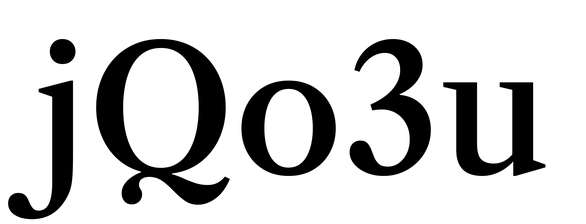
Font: LibreCaslonText_Medium